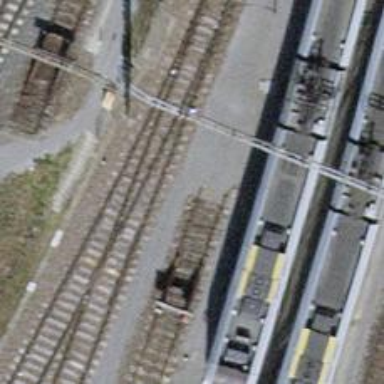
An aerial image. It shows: Railway buffer stop.